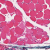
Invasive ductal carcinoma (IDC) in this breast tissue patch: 0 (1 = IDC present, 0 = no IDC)